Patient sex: F
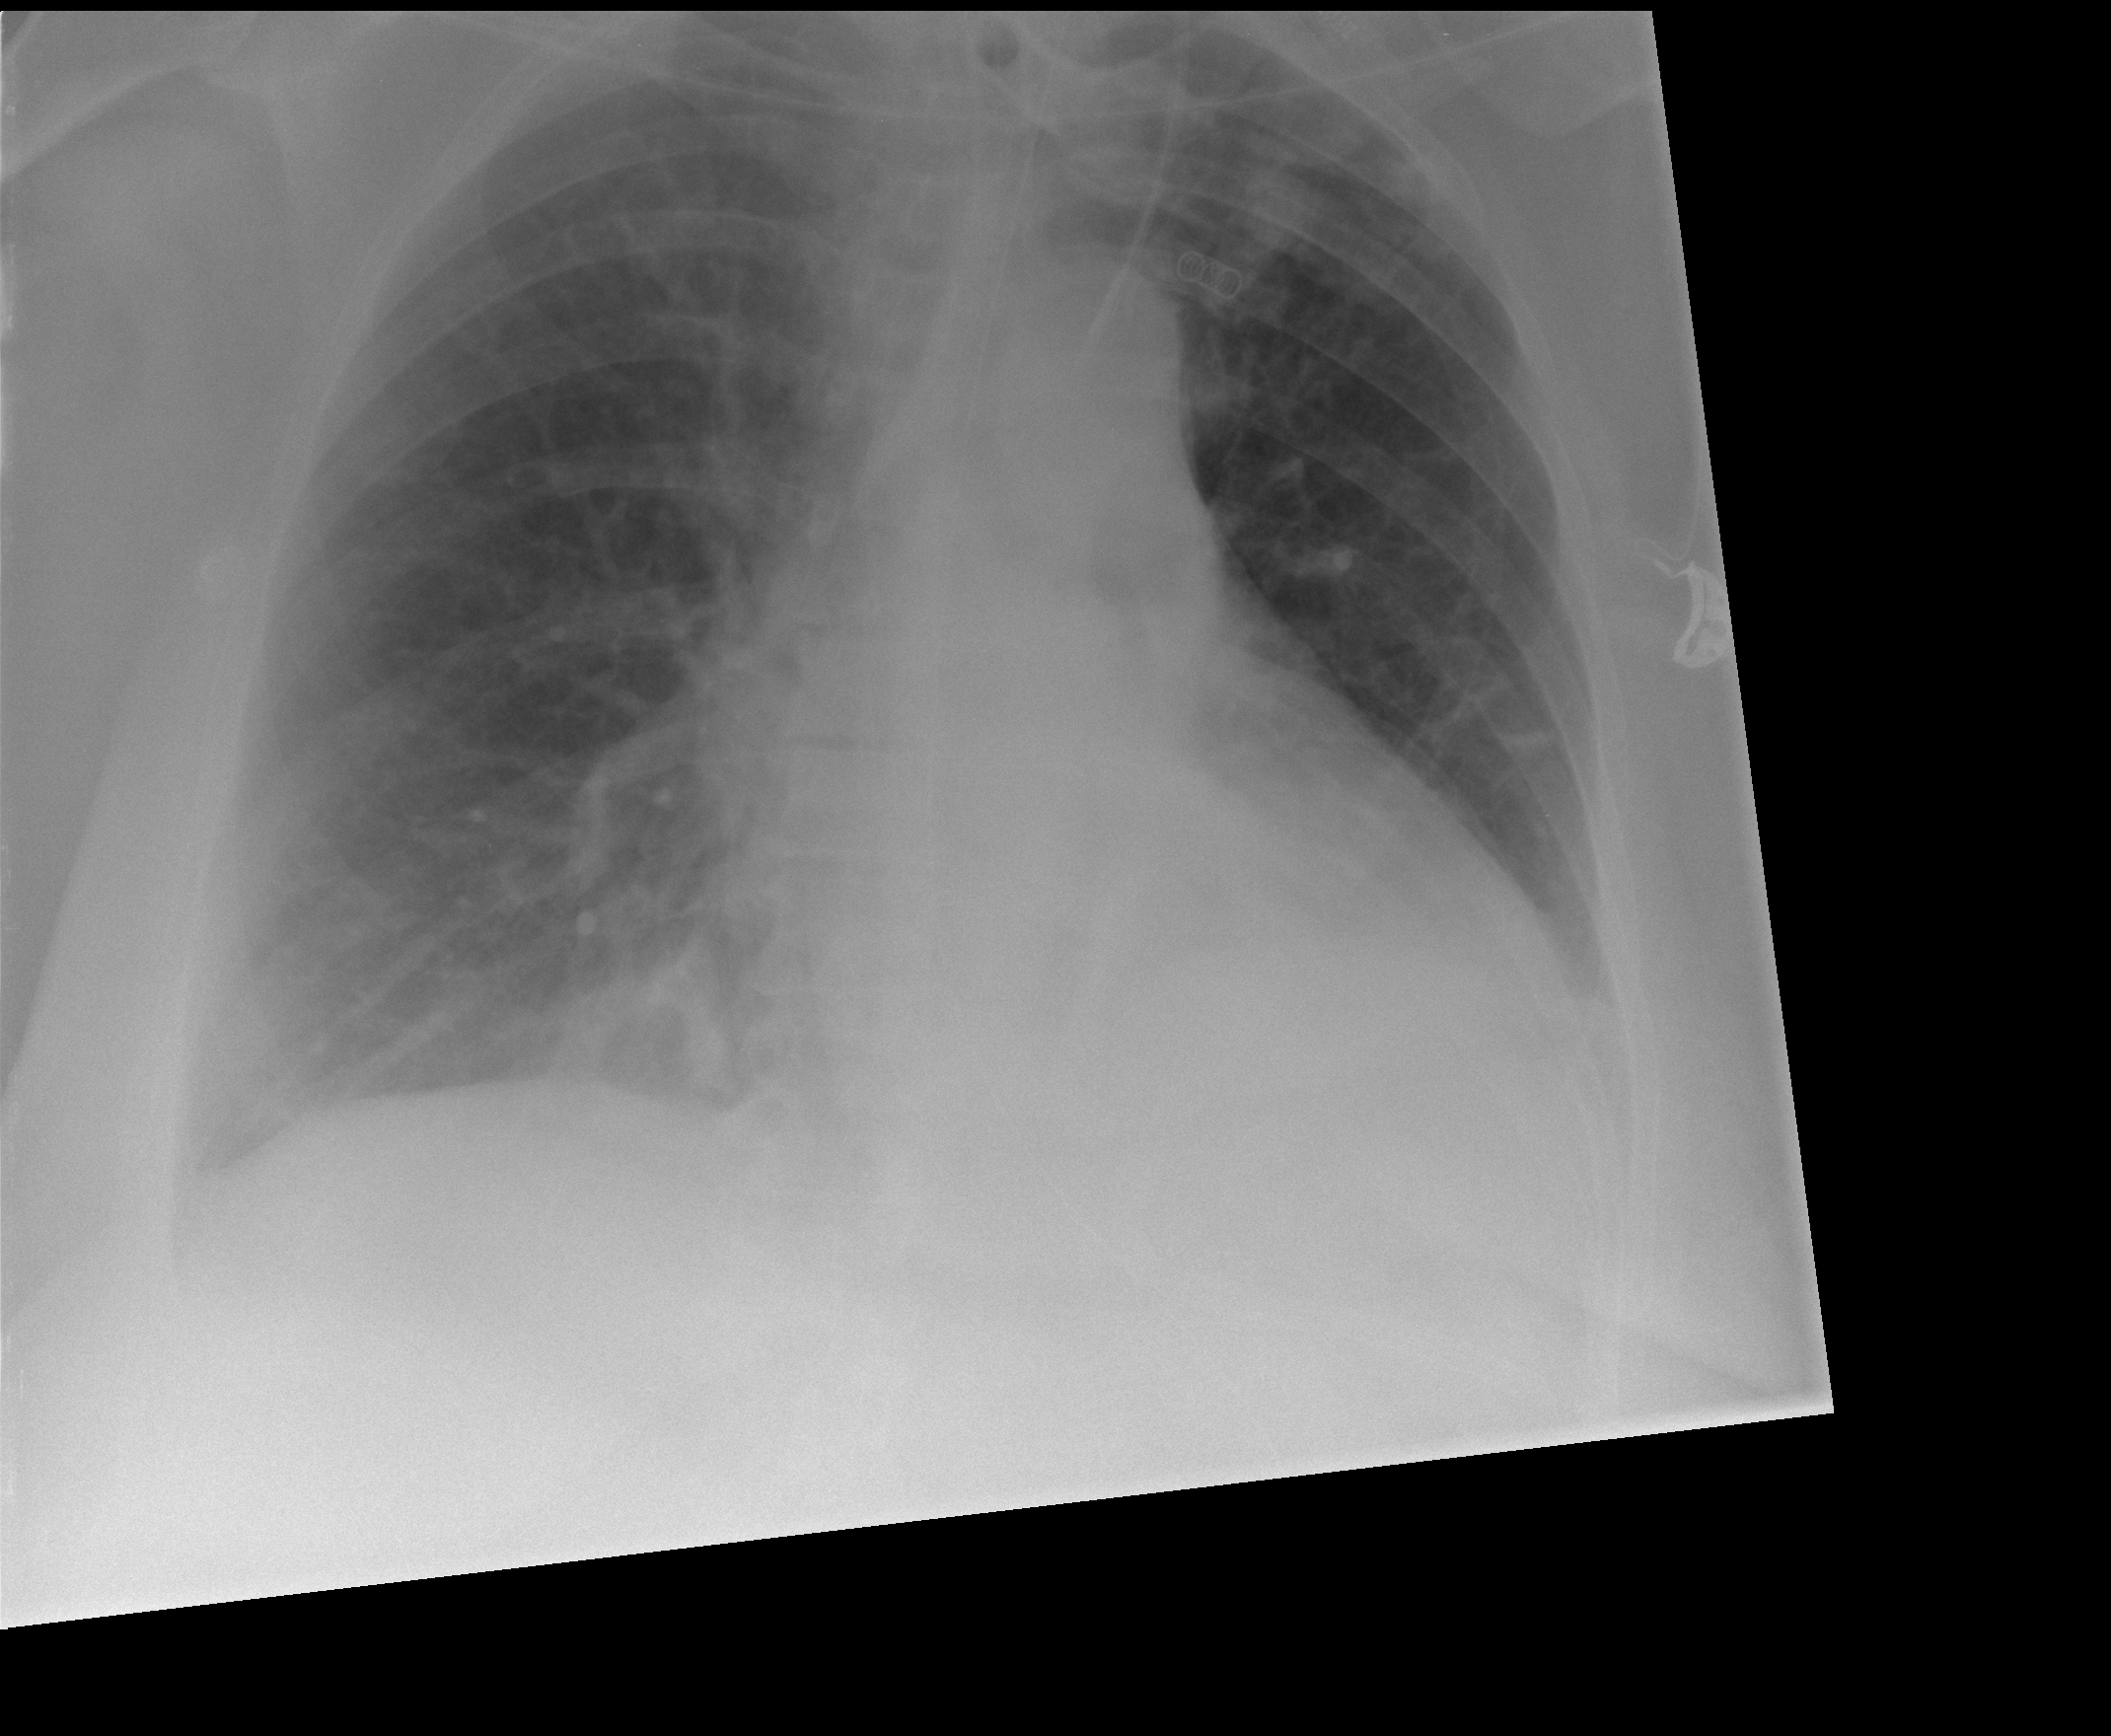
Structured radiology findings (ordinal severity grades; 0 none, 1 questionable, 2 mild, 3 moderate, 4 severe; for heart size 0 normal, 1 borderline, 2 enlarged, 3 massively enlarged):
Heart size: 2
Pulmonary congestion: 2
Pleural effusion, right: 0
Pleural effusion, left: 2
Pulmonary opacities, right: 0
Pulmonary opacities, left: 0
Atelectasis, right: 0
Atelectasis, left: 0